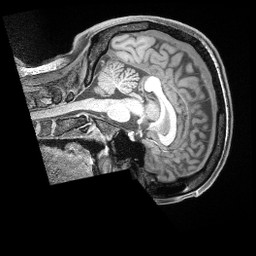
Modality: T1w
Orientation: sagittal
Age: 40
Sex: female
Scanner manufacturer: siemens
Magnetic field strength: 3 T
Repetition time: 2 s
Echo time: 0.00211 s